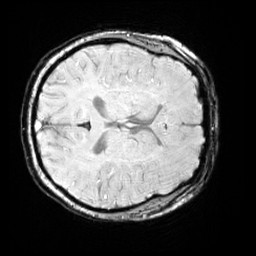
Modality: SWI
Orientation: axial
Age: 12
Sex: female
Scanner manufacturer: siemens
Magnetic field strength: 3 T
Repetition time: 0.027 s
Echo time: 0.02 s